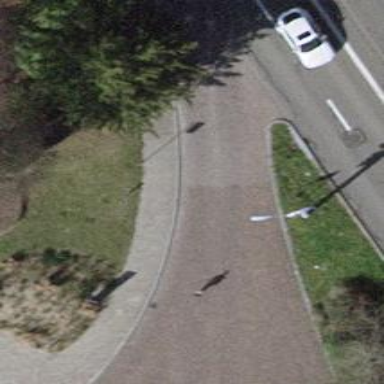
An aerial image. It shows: Sidewalk.